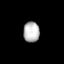
Tissue: lung
Cell type: Others
Senescence score: 0.2226
Nuclear area (px): 322
Mean DAPI intensity: 185.311